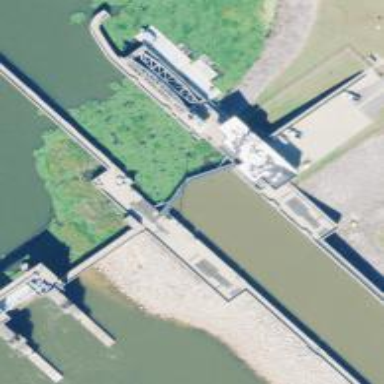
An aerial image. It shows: Dam along waterway.